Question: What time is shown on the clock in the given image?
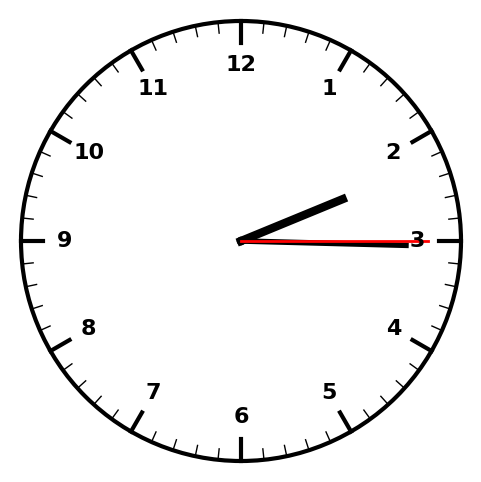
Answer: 02:15:15